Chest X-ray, AP view. Patient: 11 years old, sex F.
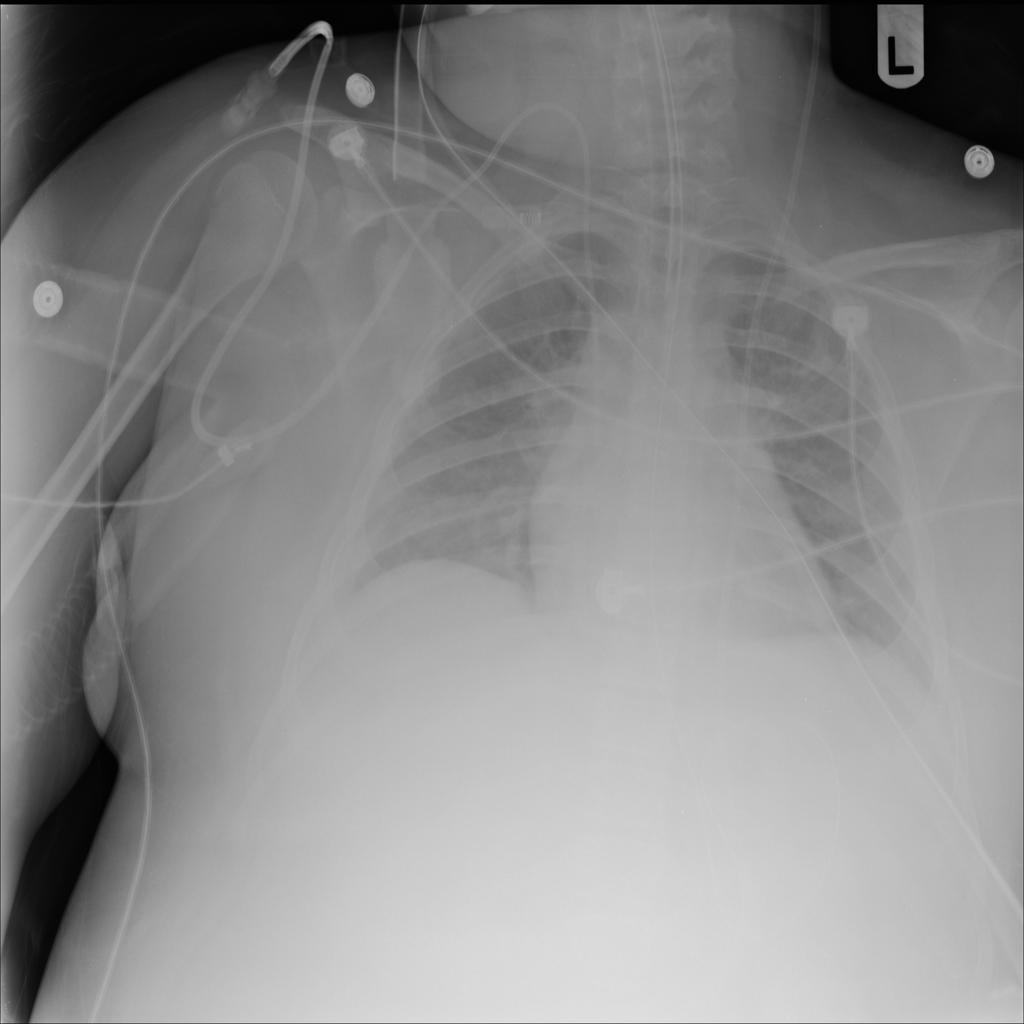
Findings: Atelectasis